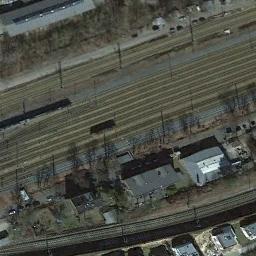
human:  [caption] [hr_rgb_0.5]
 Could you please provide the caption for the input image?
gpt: The railway is next to some houses .

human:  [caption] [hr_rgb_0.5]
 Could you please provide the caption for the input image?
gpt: There are several buildings beside the railway .

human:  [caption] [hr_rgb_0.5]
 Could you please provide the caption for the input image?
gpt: There are several rows of buildings on one side of the railway .

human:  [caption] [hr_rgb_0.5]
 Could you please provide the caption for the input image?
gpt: These railways have some houses of different sizes on one side of the railways .

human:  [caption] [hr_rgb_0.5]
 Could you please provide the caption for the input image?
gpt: There are some buildings beside the railway .